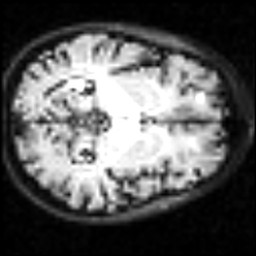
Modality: inplaneT2
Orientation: axial